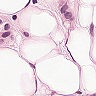
Metastatic tissue present: yes